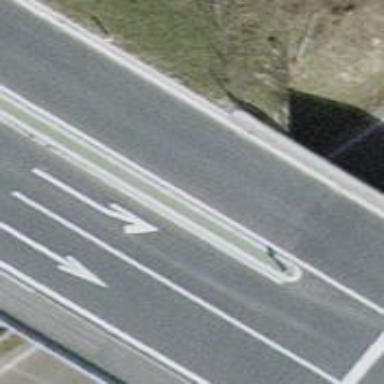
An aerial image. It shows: Tertiary road with bridge.